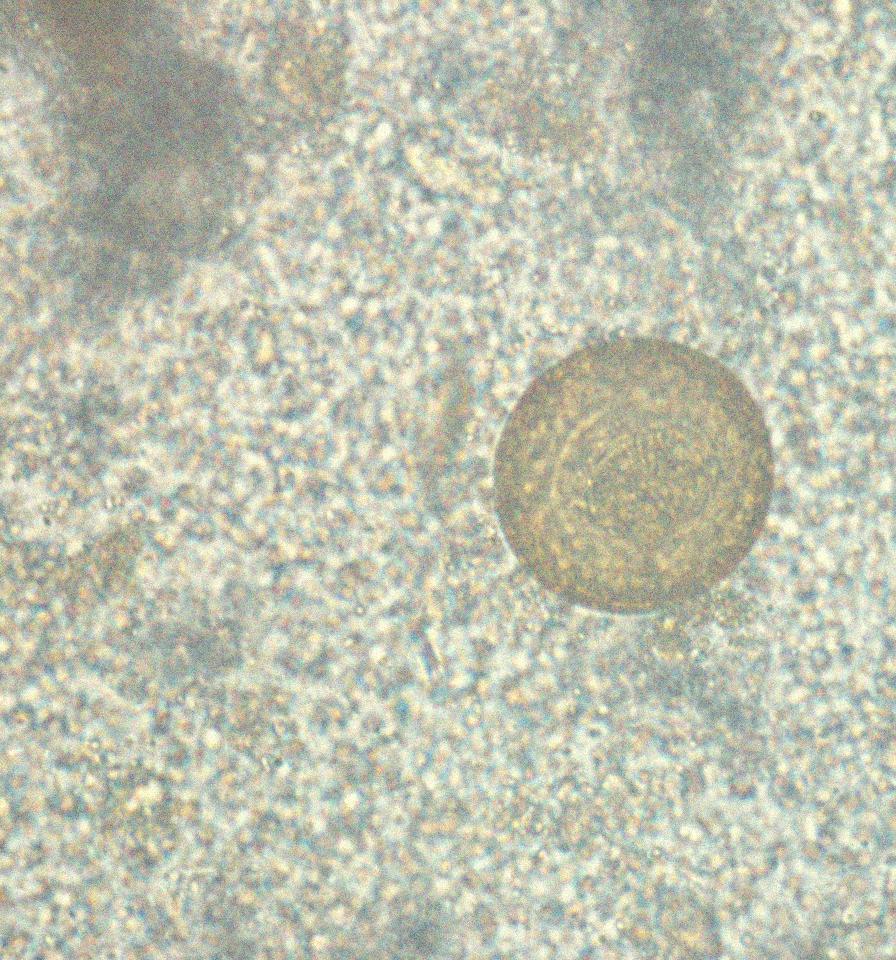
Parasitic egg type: Hymenolepis diminuta